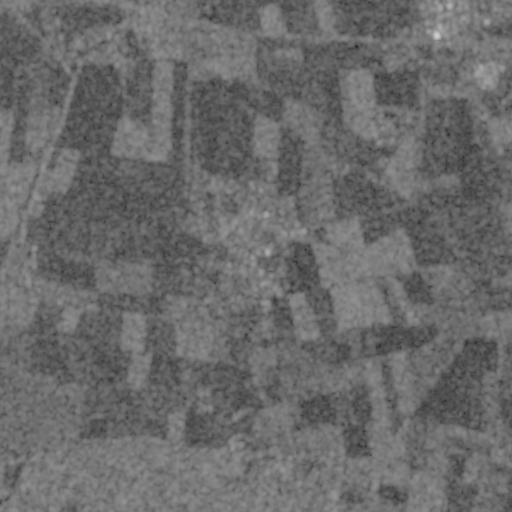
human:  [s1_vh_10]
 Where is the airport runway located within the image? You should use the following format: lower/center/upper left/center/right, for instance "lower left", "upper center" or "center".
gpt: The airport runway is located in the center right of the image.
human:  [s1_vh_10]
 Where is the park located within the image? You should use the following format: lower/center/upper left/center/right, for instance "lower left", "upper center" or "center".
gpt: The park is located in the center right of the image.
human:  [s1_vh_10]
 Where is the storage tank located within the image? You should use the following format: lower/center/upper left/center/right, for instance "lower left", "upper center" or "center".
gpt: The storage tank is located in the upper center of the image.
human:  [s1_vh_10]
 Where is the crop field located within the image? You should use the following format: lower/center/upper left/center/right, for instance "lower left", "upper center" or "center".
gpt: There is no crop field in the image.

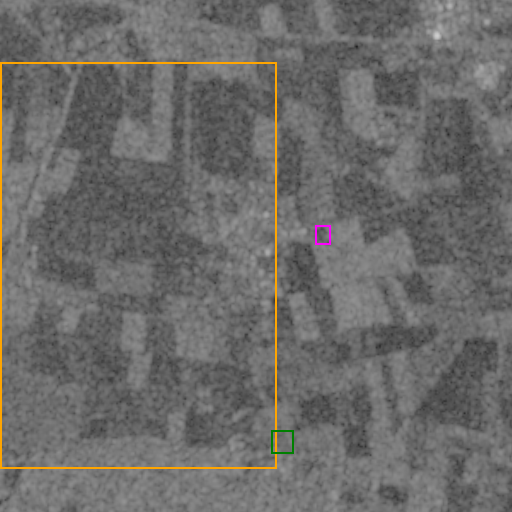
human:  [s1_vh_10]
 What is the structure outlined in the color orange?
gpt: The structure outlined in orange is a crop field.
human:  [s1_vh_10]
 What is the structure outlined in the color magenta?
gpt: The structure outlined in magenta is a park.
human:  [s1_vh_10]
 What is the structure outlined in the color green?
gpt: The structure outlined in green is a parking lot.
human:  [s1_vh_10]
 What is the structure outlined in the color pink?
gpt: There is no pink outline.